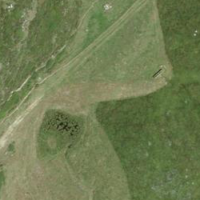
EUNIS habitat code: 26
Species observed at this site:
Hesperia comma